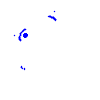
Particle: pion